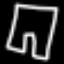
Label: pants